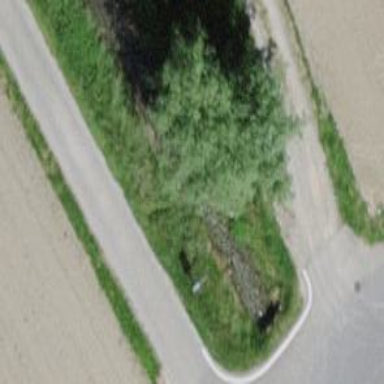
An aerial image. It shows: Culvert tunnel underneath ditch.